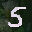
Label: 5